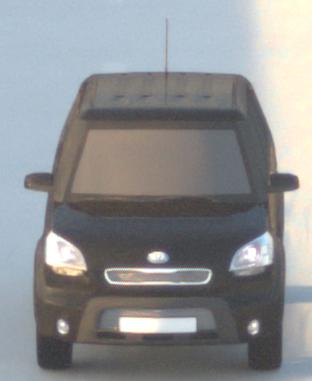
Make: KIA
Model: Soul 1.6
Detailed model: Soul (AM)
Model produced from: 2009/02
Model produced until: 2009/11
Doors: 5
Color: black
Road condition: dry road
Daytime: sunrise or sunset
Contrast: medium contrast